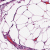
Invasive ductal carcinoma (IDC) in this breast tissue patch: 0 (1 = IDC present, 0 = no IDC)